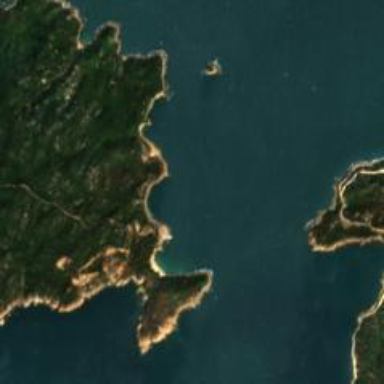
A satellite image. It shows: Beautiful bay with natural surroundings.